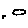
Label: cloud